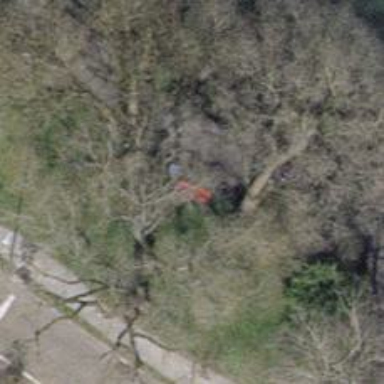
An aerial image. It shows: Red bench.